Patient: sex F, age 65
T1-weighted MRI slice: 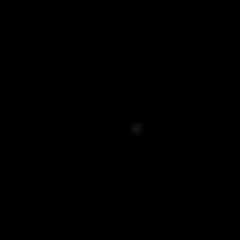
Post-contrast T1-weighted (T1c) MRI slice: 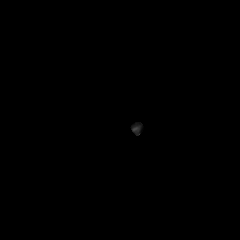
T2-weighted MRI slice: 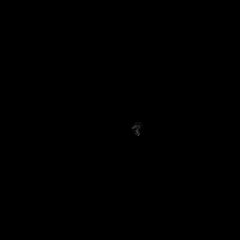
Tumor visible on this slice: no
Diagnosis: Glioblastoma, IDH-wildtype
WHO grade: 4